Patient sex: F
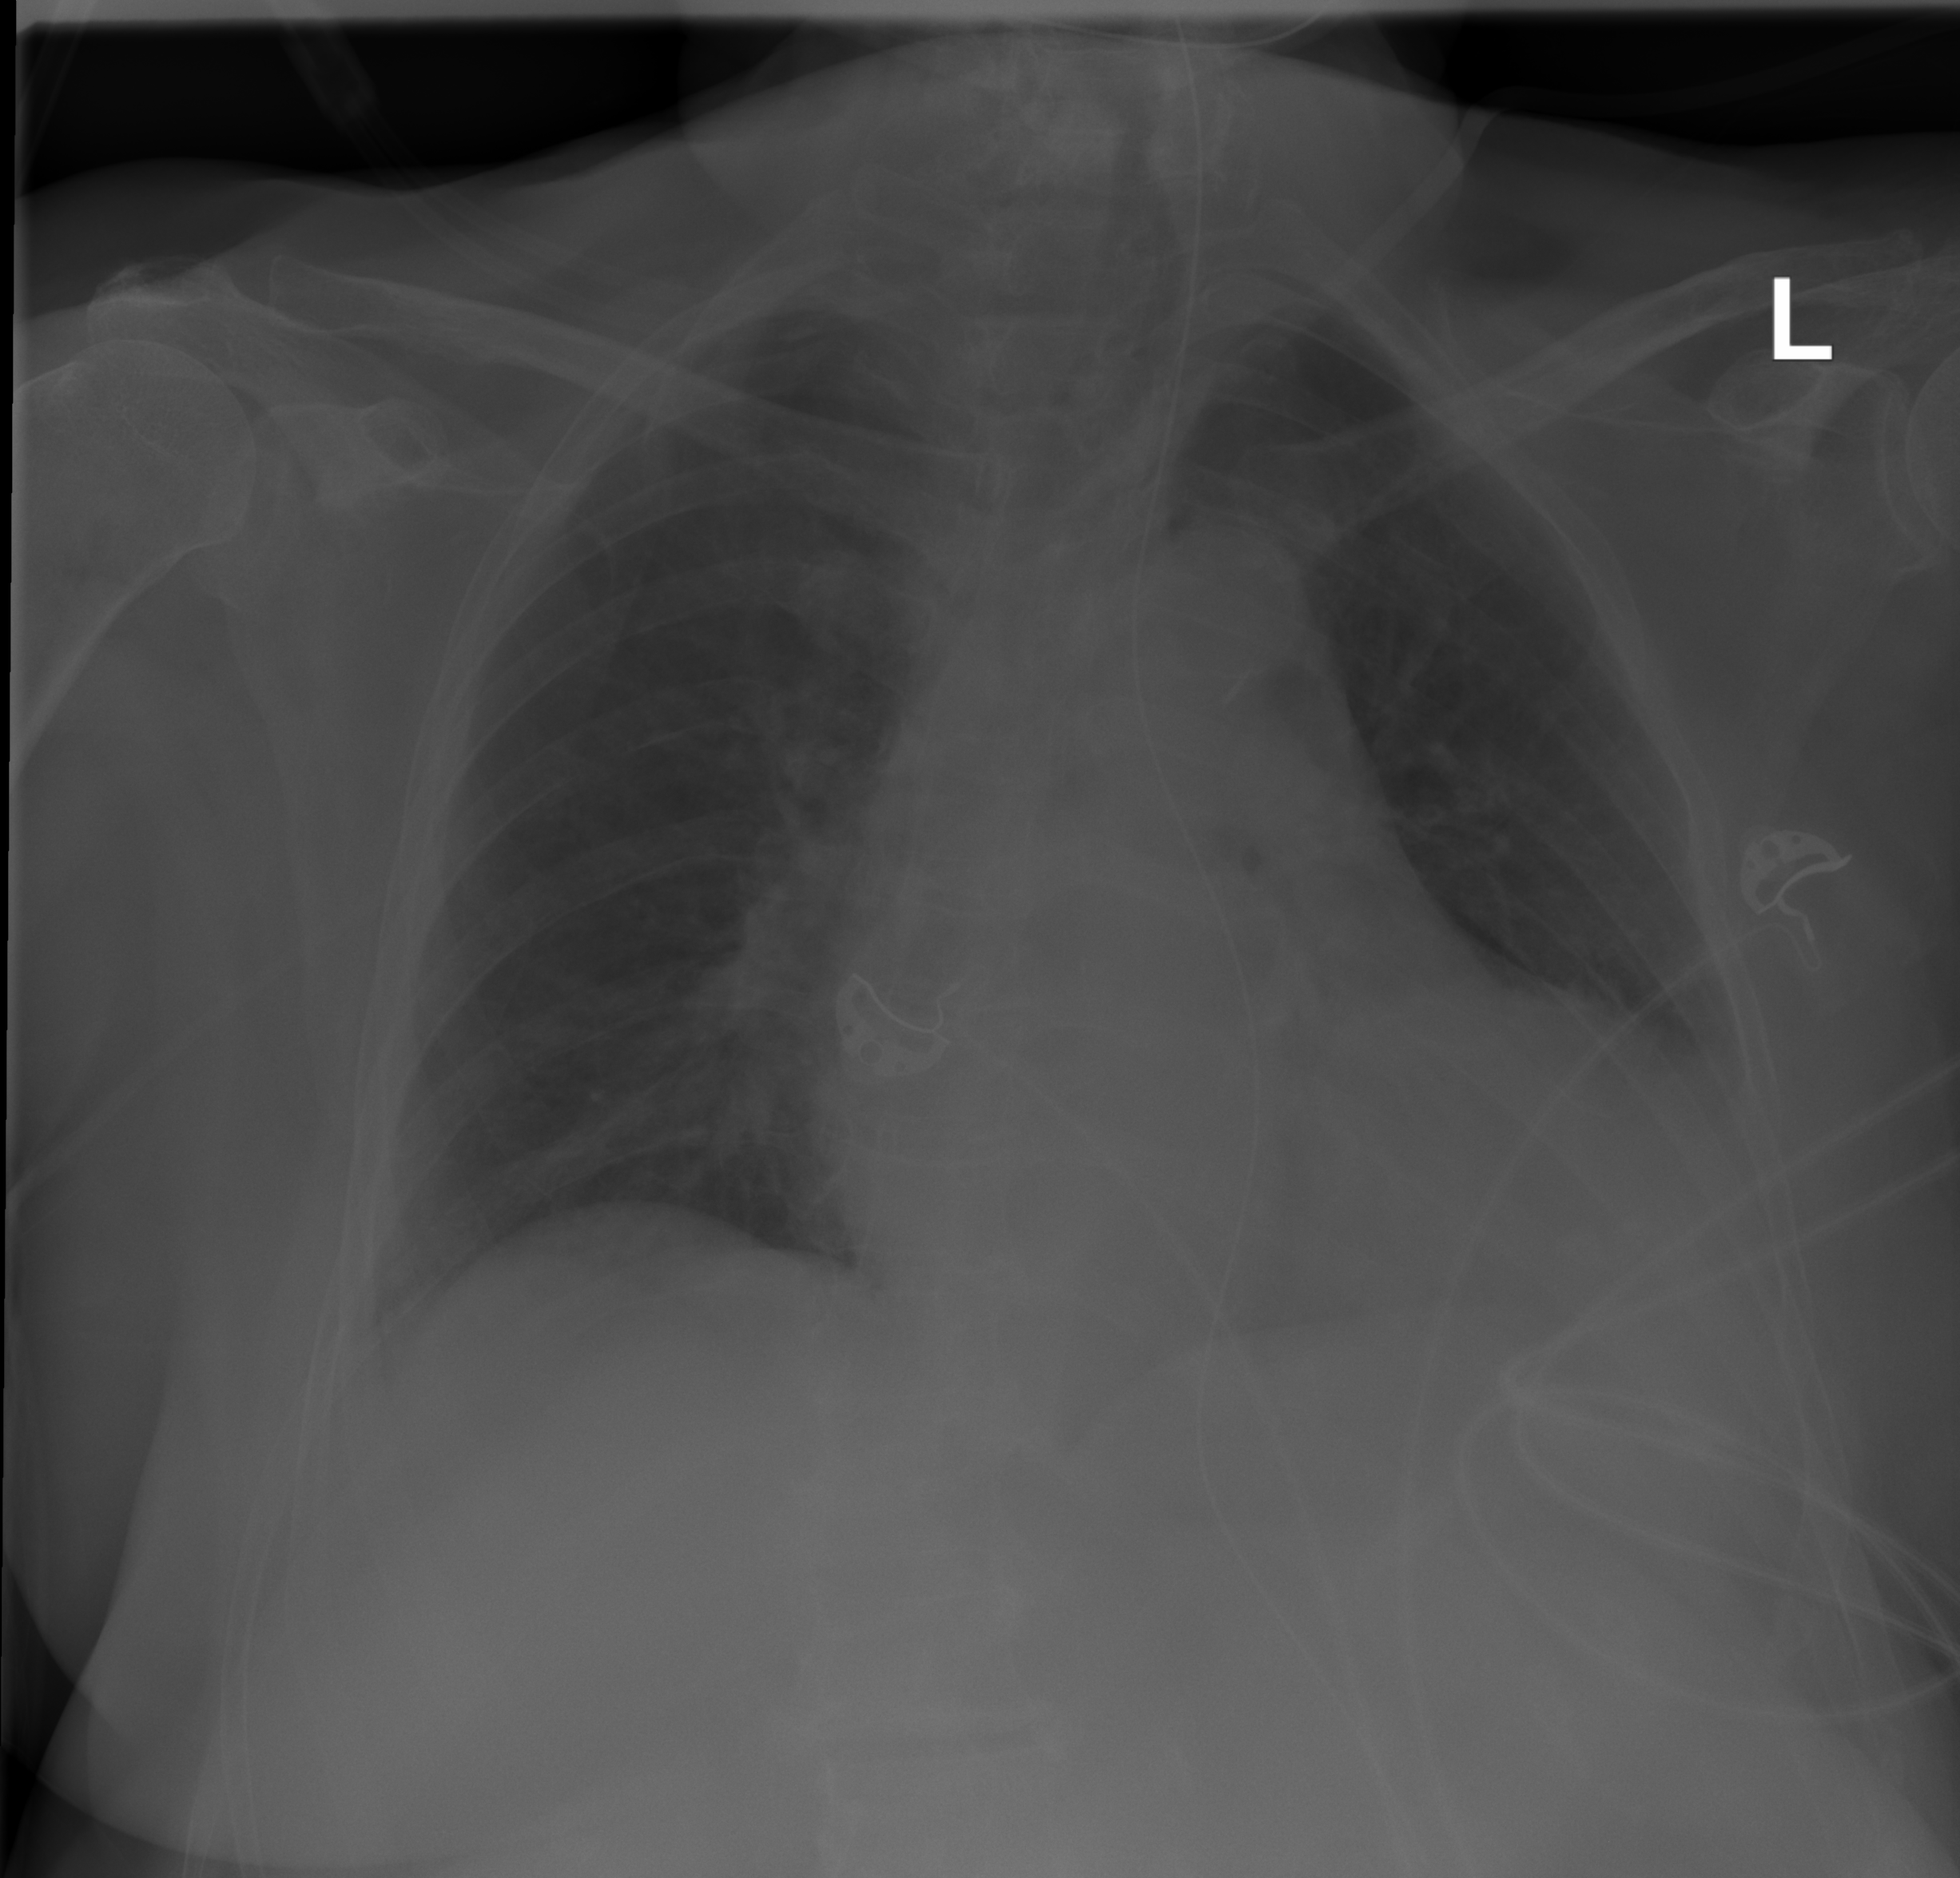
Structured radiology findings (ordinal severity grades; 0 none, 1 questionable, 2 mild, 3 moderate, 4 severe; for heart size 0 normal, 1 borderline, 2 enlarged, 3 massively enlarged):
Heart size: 2
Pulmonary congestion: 1
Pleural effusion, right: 0
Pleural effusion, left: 1
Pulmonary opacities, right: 0
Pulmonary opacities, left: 0
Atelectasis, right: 0
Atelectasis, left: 0